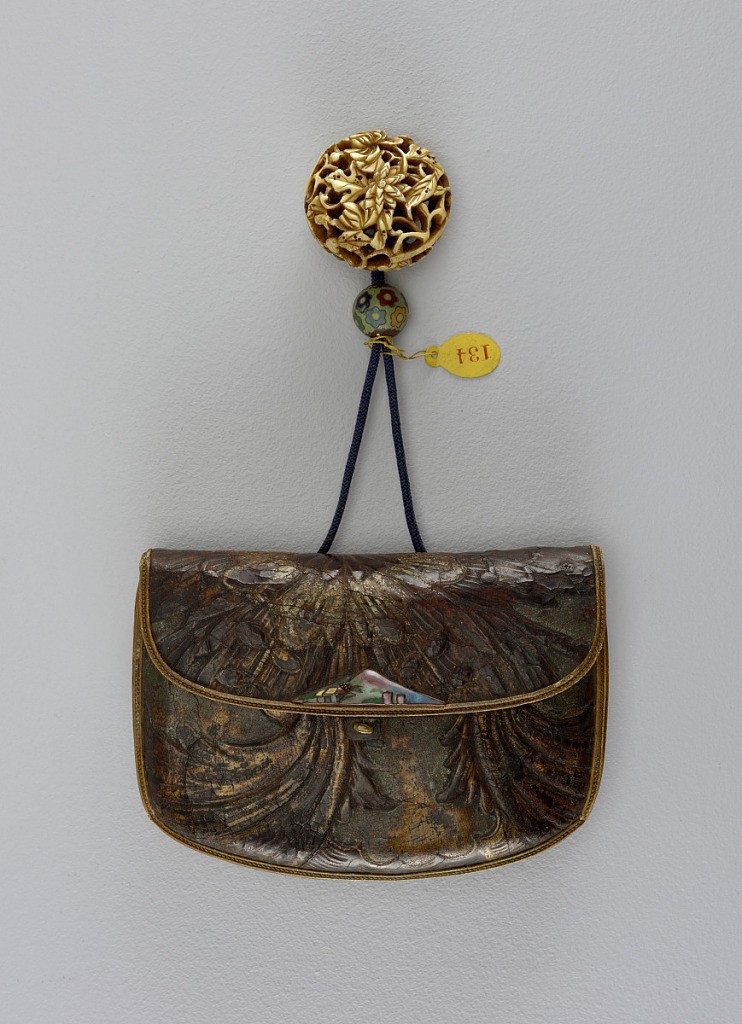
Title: Kin-chaku (purse) with netsuke and ojime on chord
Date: ca. 1750
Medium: Leather (purse); ivory and shibuichi (netsuke), enamel on copper, silk (cord)
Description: Purse of Cuir de Cordoue — Dutch leather tooled in a floral design on a grained diapered field, gilded and painted. Edges and seams bound with a tan leather. Flap closing with ornament over clasp of Fujiyama, in colored enamels on copper. Netsuke of ivory openwork, showing design of peony flowers and foliage. Ojime, flowers of various colors on a green field. Cord of blue silk.